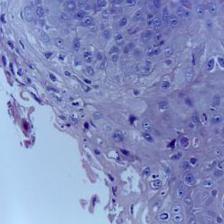
Diagnosis: OSCC